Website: walmart
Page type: review-order
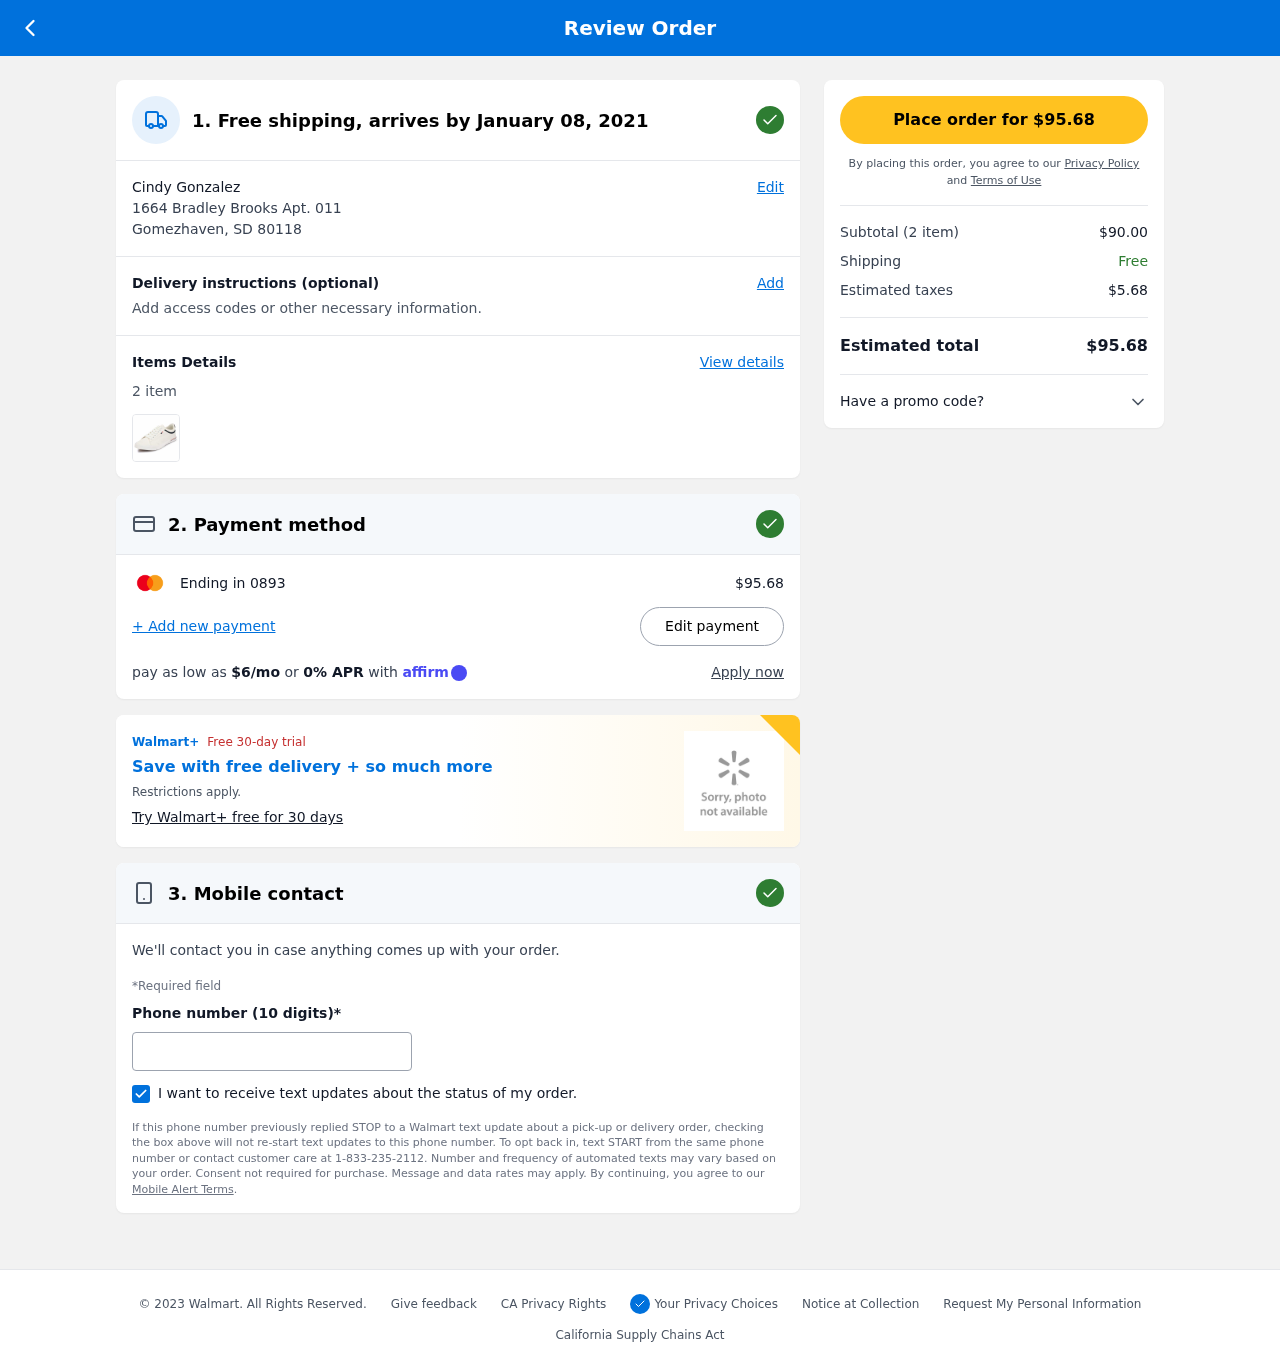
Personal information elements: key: PII_CARD_LAST4
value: Ending in 0893
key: PII_CITY_STATE_ZIP
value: Gomezhaven, SD 80118
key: PII_FULLNAME
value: Cindy Gonzalez
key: PII_PHONE
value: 9733663492
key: PII_STREET
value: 1664 Bradley Brooks Apt. 011
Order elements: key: ORDER_DELIVERY_DATE
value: January 08, 2021
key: ORDER_NUM_ITEMS
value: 2 item
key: ORDER_NUM_ITEMS
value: Subtotal (2 item)
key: ORDER_TOTAL
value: $95.68
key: ORDER_TOTAL
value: Place order for $95.68
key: ORDER_MONTHLY_PAYMENT
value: $6/mo
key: ORDER_SUBTOTAL
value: $90.00
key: ORDER_TAX
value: $5.68